Question: I googled a bit but could not find a good solution. I have a sequence of events: A, B and C occurring over time repeatedly and I want to plot this on a timeline somewhat as follows:
AAABBBBAAAAACCAAAAAAAAABBBBABBBBB
But in a more aesthetic and colorful way. I use gnuplot, so, if someone knows the trick with gnuplot, that would be great.
The format of raw data is as follows:
'''
A 4
B 6
C 10
A 14
B 17
C 22
A 27
B 27
C 35
A 35
'''
And the gnuplot script that I worked out is as follows:
'''
set terminal png enhanced
set style data histograms
set style histogram columnstacked
set output "timeline.png"
set xlabel "events"
set ylabel "min"
set auto x
set xtics 1
set key top left
set boxwidth 0.5 relative
set style fill solid 0.6 border -1
plot 'timeline.txt' using 2 t "execution"
'''
After running this script on above data, I get the following plot:

I want: 1) the colors to be repeating based on the letters on first column and 2) the histogram to be horizontal, one-dimension plot.
Thanks for any help.
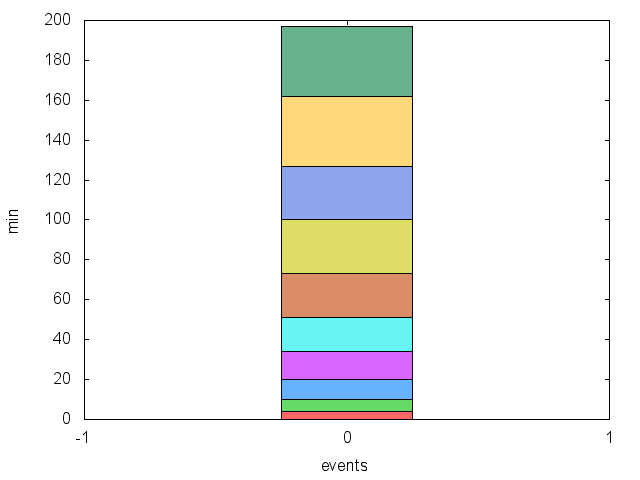
Answer: How about something like this:
'''
sum=0
cum_sum(x)=(sum=sum+x,sum-x/2)
set yrange [-1:2]
set xrange [0:*]
unset ytics
set style fill solid
plot 'test.dat' using (cum_sum($2)):(1.0):($2):($0) w boxes t "execution" lc variable
'''
and here's a version which colors the boxes based on the label (I have to admit, I'm pretty proud of this hack):
'''
sum=0
cum_sum(x)=(sum=sum+x,sum-x/2)
set yrange [-1:2]
set xrange [0:*]
unset ytics
set style fill solid
LABELS="ABCD"
plot 'test.dat' using (cum_sum($2)):(1.0):($2):(strstrt(LABELS,strcol(1))) w boxes t "execution" lc variable
'''
If you want to control which color a particular label gets, you'd want to use 'set style line X lc rgb 'cyan'' where the label which starts at index 'X' in the 'LABELS' string will be colored 'cyan'.